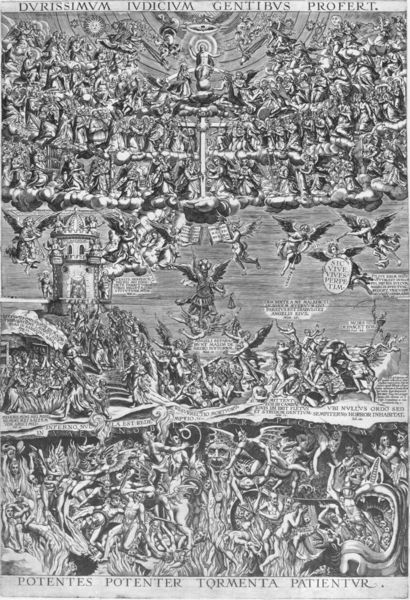
Titel: DVRISSIMVM IVDICIVM GENTIBVS PROFERT.
Standort: Wolfenbüttel
Institution: Herzog August Bibliothek
Schlagwörter: flügel, gott, himmel, kampf, weiß, wolken, menschen, grau, schwarz, skizze, zeichnung, masse, taube, erde, kirche, turm, engel, holzschnitt, schrift, grafik, graphik, kuppel, treppe, tafel, inschrift, kreuz, druck, schwarz-weiß, druckgrafik, stich, titel, kupfer, illustration, text, überschrift, mäuler, dämon, christus, jesus, apokalypse, fegefeuer, hölle, jüngstes gericht, teufel, verdammte, maul, dante, trepe, dicht, heilige, putten, kupferstich, sünde, ungeheuer, gefallen, universum, michael, fratzen, inferno, unterwelt, ebenen, latein, lateinisch, unterirdisch, voll, heiligenfiguren, gottvater, weltbild, schlund, gewusel, micheal, durissimum iudicum gentibus profert, durissimum, iudicium, letzte urteil, potentes, poteter+tormenta, wuhling